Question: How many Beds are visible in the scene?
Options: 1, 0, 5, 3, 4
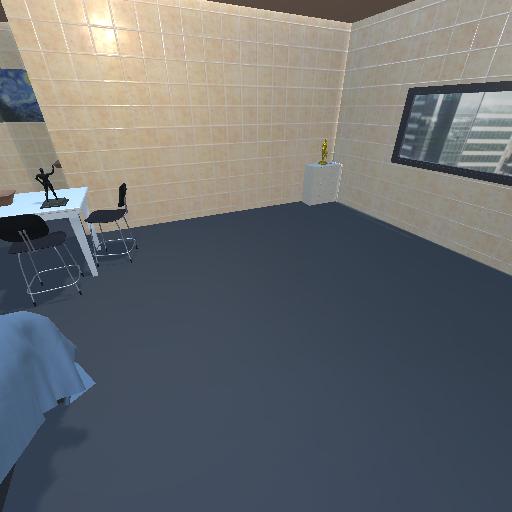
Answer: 1